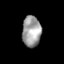
Tissue: skin
Cell type: Epithelial cells
Senescence score: 0.2777
Nuclear area (px): 569
Mean DAPI intensity: 158.137